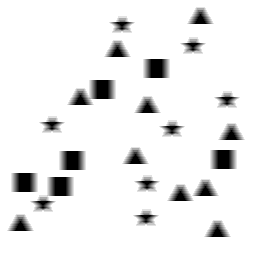
Squares: 6
Triangles: 10
Stars: 8
Total shapes: 24